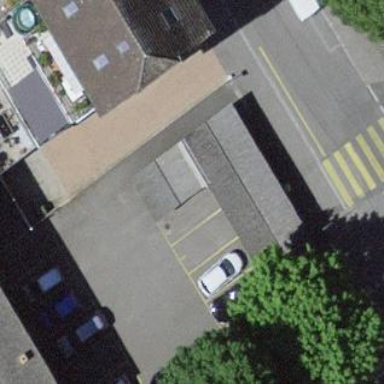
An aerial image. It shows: View of roof of building.